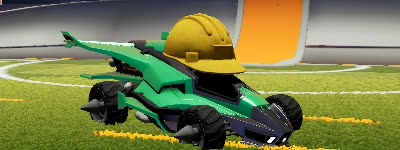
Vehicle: aftershock